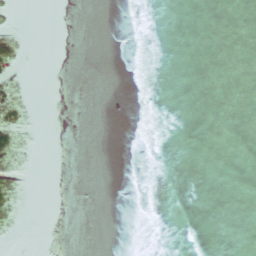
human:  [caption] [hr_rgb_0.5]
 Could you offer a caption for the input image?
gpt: This is a beach with blue sea and white sands .

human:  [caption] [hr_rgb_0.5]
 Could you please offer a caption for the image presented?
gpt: The beach is made of green water and white sands .

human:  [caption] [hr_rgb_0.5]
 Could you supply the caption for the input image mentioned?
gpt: Waves are slapping a white sand beach throwing up white foam and some plants on the beach .

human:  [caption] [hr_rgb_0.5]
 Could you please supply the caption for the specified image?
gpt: Waves are slapping a white sand beach and some plants on the beach .

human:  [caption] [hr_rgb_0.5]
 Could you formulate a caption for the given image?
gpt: Violent waves beat a white sand beach and throw up white foams .